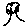
Label: tree